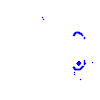
Particle: kaon